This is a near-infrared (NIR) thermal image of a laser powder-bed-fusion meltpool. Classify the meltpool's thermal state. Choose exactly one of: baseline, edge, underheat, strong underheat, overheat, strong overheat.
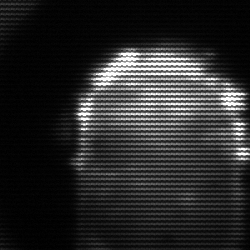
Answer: baseline